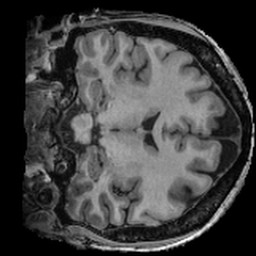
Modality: T1w
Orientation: coronal
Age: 45
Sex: female
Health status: ill
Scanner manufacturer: ge
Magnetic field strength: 3 T
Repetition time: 0.008164 s
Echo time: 0.003184 s